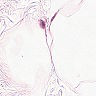
Metastatic tissue present: no